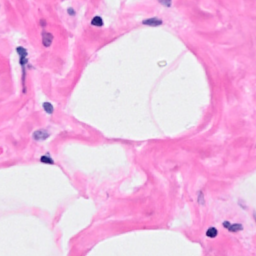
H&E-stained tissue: Breast